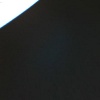
Label: space